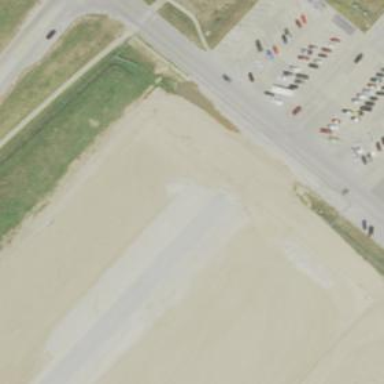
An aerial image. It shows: Image of taxiway at airport.